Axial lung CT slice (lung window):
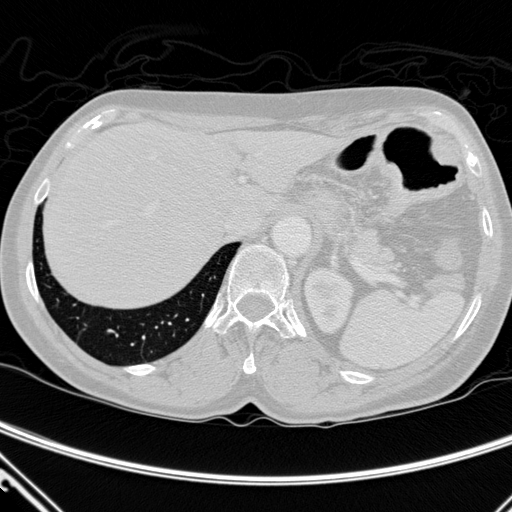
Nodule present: no